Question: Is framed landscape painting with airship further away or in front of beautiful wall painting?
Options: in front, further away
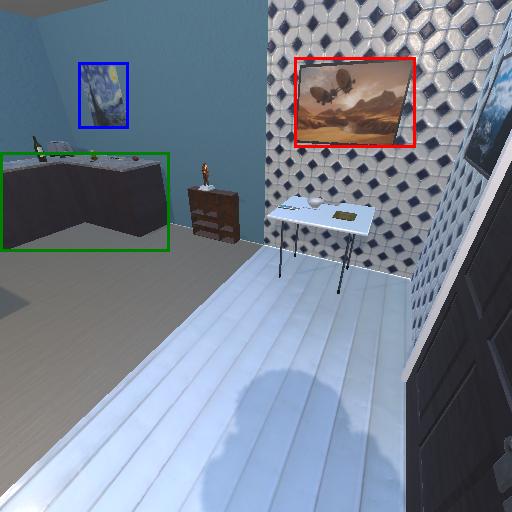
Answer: in front